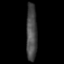
Tissue: prostate
Cell type: T cells
Senescence score: 0.7523
Nuclear area (px): 614
Mean DAPI intensity: 70.682